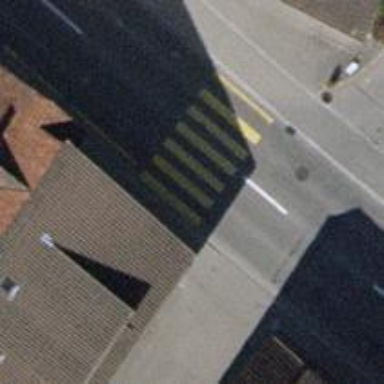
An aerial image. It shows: Uncontrolled zebra crossing on the road.